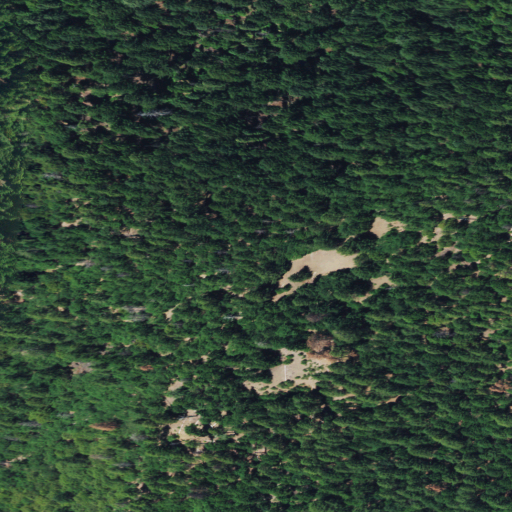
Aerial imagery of mountain in California named Canyon Mountain containing evergreen forest and mixed forest